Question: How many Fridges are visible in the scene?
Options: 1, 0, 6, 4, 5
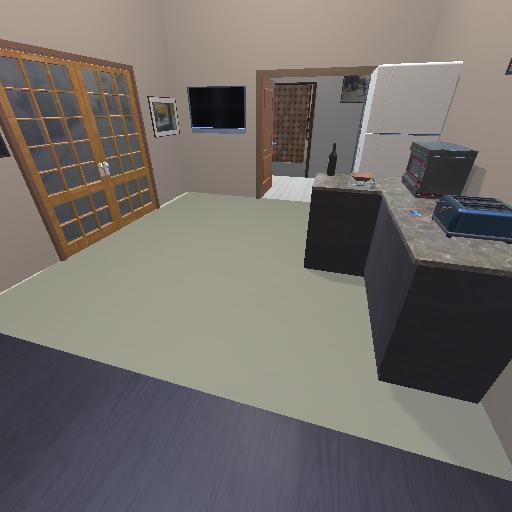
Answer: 1